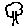
Label: tree